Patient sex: F
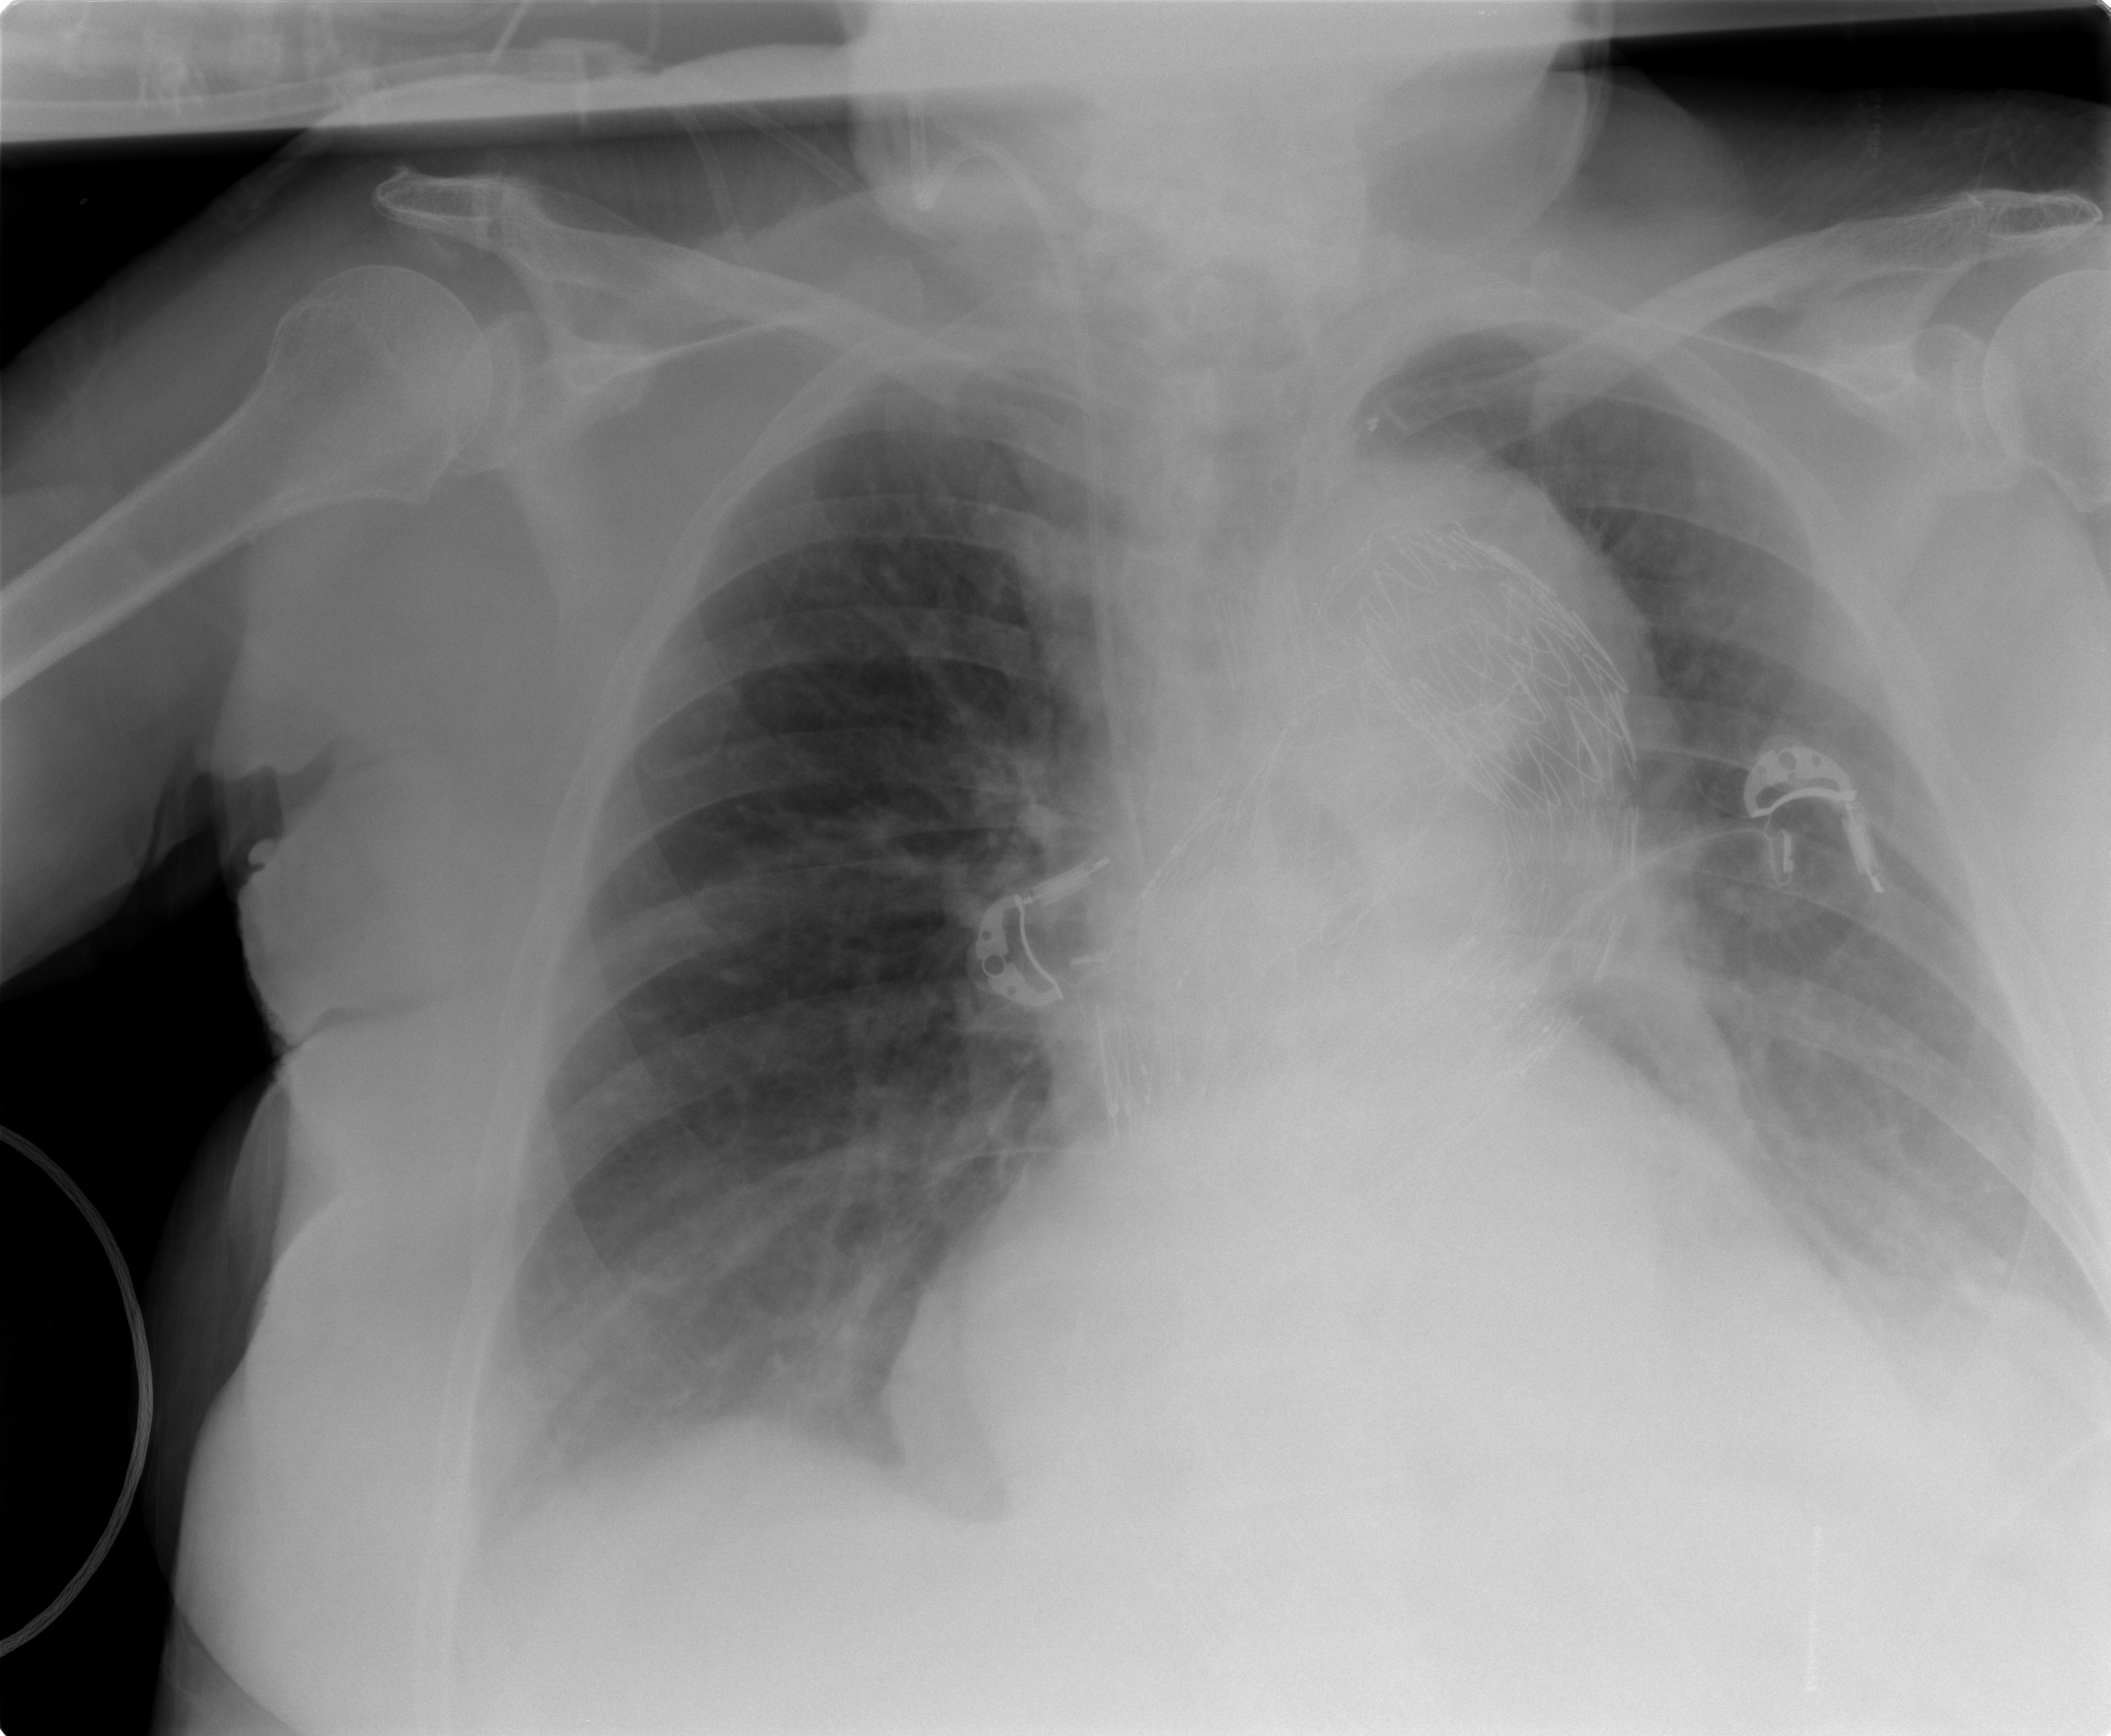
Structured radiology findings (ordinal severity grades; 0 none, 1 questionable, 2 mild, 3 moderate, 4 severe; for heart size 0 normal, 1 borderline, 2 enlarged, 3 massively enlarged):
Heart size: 2
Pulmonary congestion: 0
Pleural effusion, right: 0
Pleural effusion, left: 2
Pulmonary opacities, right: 0
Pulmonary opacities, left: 0
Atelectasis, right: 0
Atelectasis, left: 3